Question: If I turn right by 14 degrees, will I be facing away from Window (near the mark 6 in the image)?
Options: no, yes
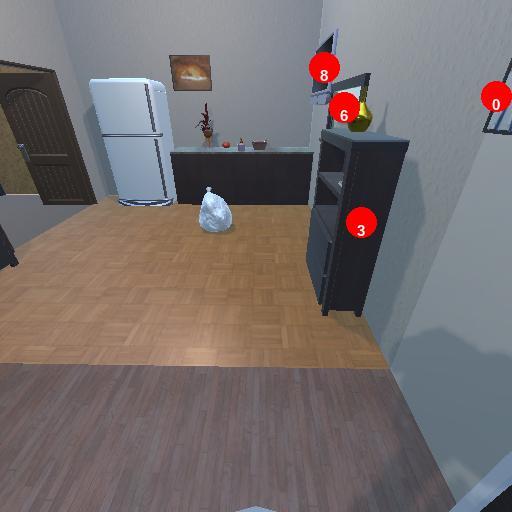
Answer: no